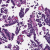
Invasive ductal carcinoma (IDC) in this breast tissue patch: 1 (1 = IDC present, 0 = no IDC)